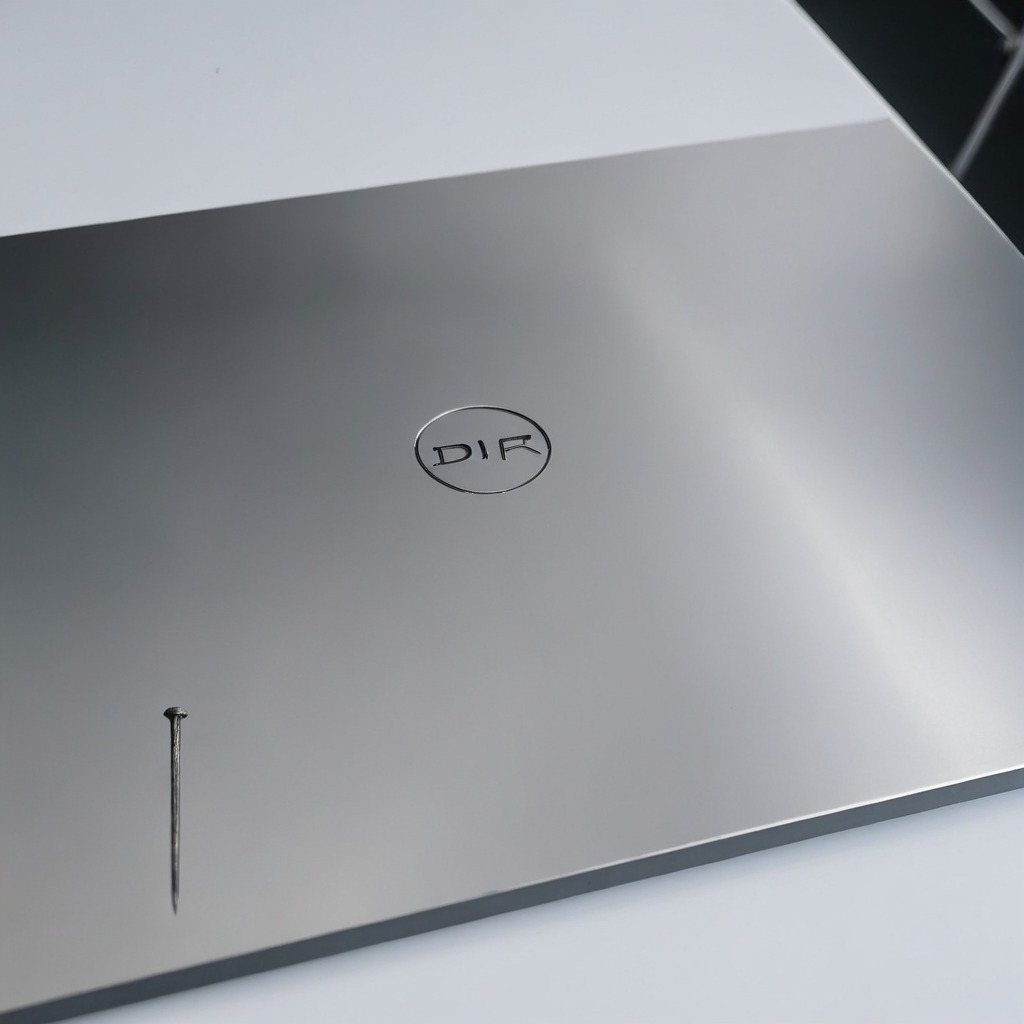
An iron nail is lying on the stainless steel table in a high-end prototyping lab.